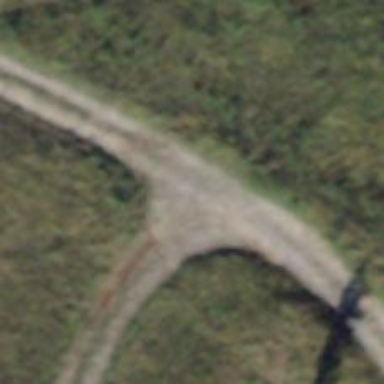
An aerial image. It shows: Track with grade 3 surface.